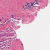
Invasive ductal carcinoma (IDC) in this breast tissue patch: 0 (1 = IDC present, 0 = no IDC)